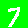
Digit: 7